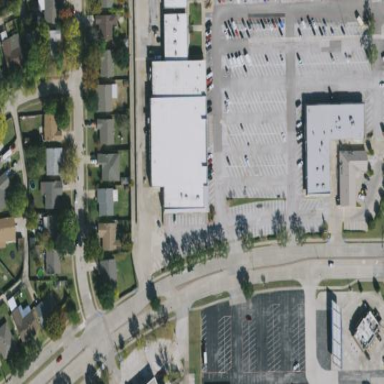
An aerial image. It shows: Parking area.